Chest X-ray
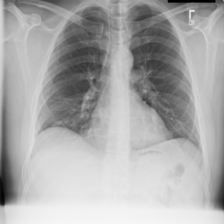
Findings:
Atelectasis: negative
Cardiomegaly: negative
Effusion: negative
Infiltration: negative
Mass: negative
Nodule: negative
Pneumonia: negative
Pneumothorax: negative
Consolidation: negative
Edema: negative
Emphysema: negative
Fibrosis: negative
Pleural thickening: negative
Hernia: negative